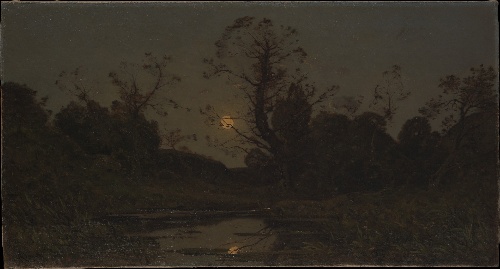
Title: Moonrise
Artist: Henri-Joseph Harpignies
Artist bio: French, Valenciennes 1819–1916 Saint-Privé
Date: 1885
Object type: Painting
Classification: Paintings
Medium: Oil on canvas
Dimensions: 34 1/2 x 64 1/4 in. (87.6 x 163.2 cm)
Department: European Paintings
Credit line: Gift of Arnold and Tripp, 1886
Accession year: 1886
Repository: Metropolitan Museum of Art, New York, NY
Tags: Moon|Landscapes|Evening